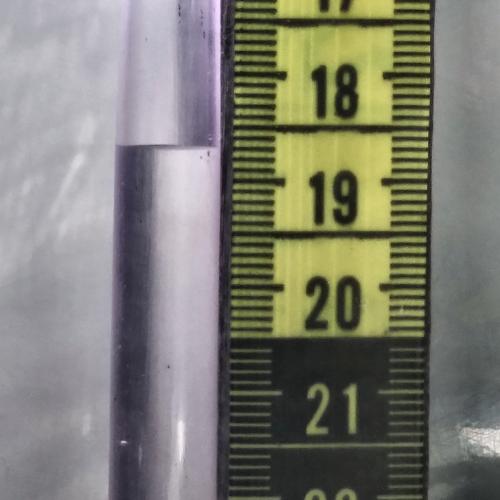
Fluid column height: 18.7 cm